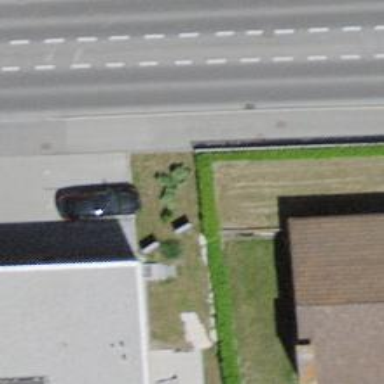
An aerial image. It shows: Hedge acting as barrier.